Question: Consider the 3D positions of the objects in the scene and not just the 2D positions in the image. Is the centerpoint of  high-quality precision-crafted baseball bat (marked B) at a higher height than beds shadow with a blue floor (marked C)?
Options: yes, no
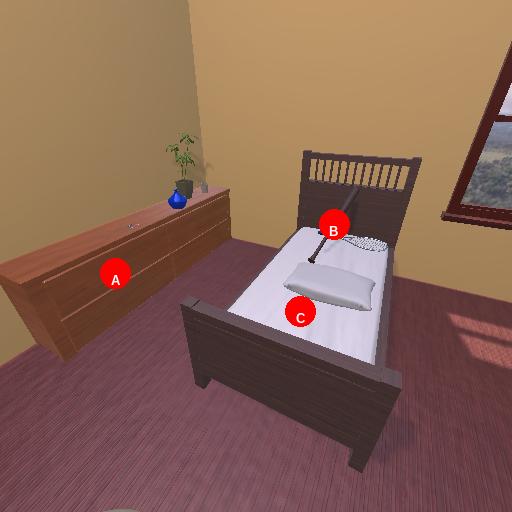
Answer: yes